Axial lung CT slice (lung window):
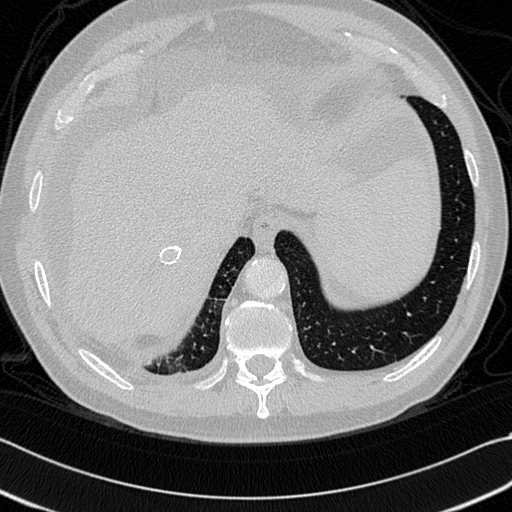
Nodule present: no